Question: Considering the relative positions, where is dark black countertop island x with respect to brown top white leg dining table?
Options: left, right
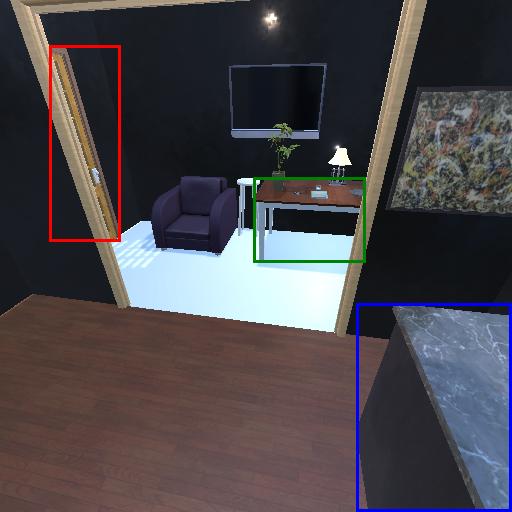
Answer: left